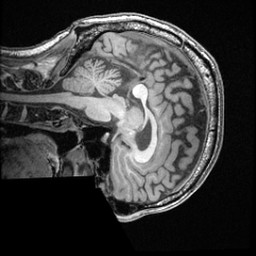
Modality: T1w
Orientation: sagittal
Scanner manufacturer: ge
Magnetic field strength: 3 T
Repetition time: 0.008572 s
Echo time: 0.003384 s